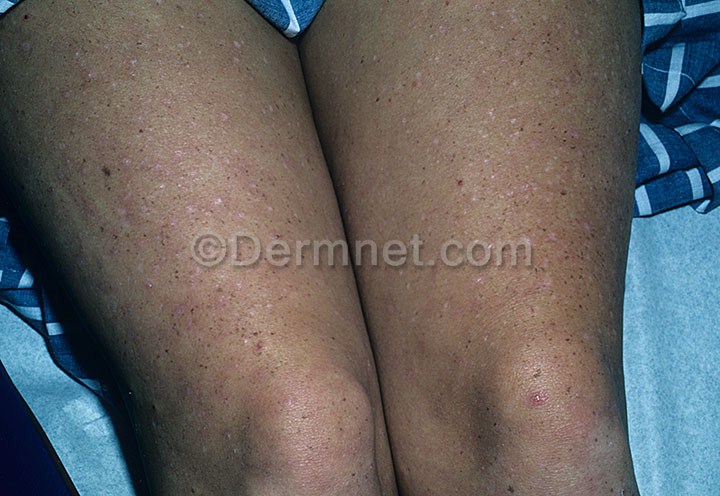
Disease: Cellulitis Impetigo and other Bacterial Infections